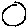
Label: circle